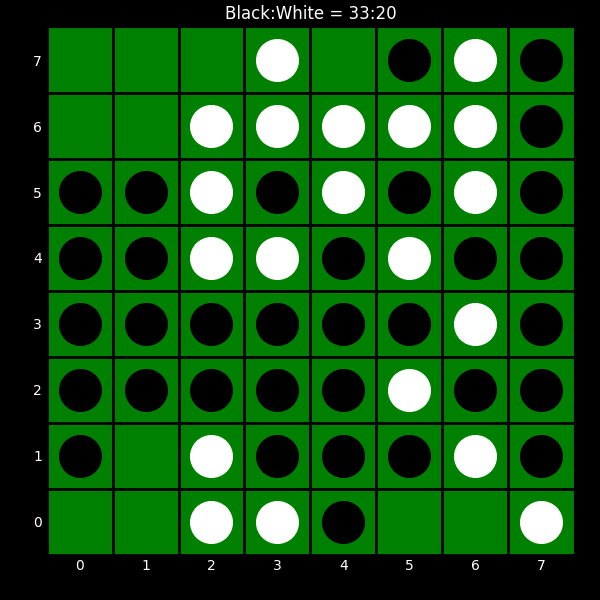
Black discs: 33
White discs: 20